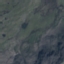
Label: HerbaceousVegetation